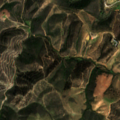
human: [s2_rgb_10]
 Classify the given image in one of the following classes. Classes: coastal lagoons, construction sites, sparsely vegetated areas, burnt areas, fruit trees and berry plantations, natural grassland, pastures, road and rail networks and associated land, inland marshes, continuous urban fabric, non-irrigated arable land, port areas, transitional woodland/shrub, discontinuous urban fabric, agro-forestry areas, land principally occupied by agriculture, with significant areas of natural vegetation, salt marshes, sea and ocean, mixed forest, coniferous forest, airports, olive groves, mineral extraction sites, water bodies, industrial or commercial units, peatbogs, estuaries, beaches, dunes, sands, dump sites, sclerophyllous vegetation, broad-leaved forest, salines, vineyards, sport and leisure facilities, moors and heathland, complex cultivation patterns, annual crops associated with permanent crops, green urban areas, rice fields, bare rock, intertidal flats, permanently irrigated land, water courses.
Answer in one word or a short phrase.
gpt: land principally occupied by agriculture, with significant areas of natural vegetation, broad-leaved forest, sclerophyllous vegetation, transitional woodland/shrub